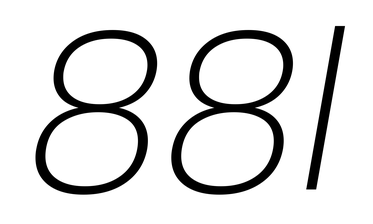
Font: Poppins-ExtraLightItalic